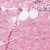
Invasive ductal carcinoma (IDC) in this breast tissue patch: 0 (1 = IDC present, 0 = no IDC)